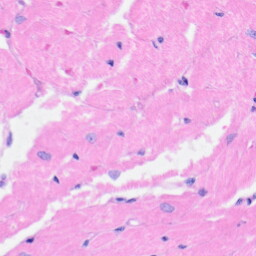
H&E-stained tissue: Heart